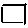
Label: square